Chest X-ray. View position: PA
Patient age: 45
Patient sex: F
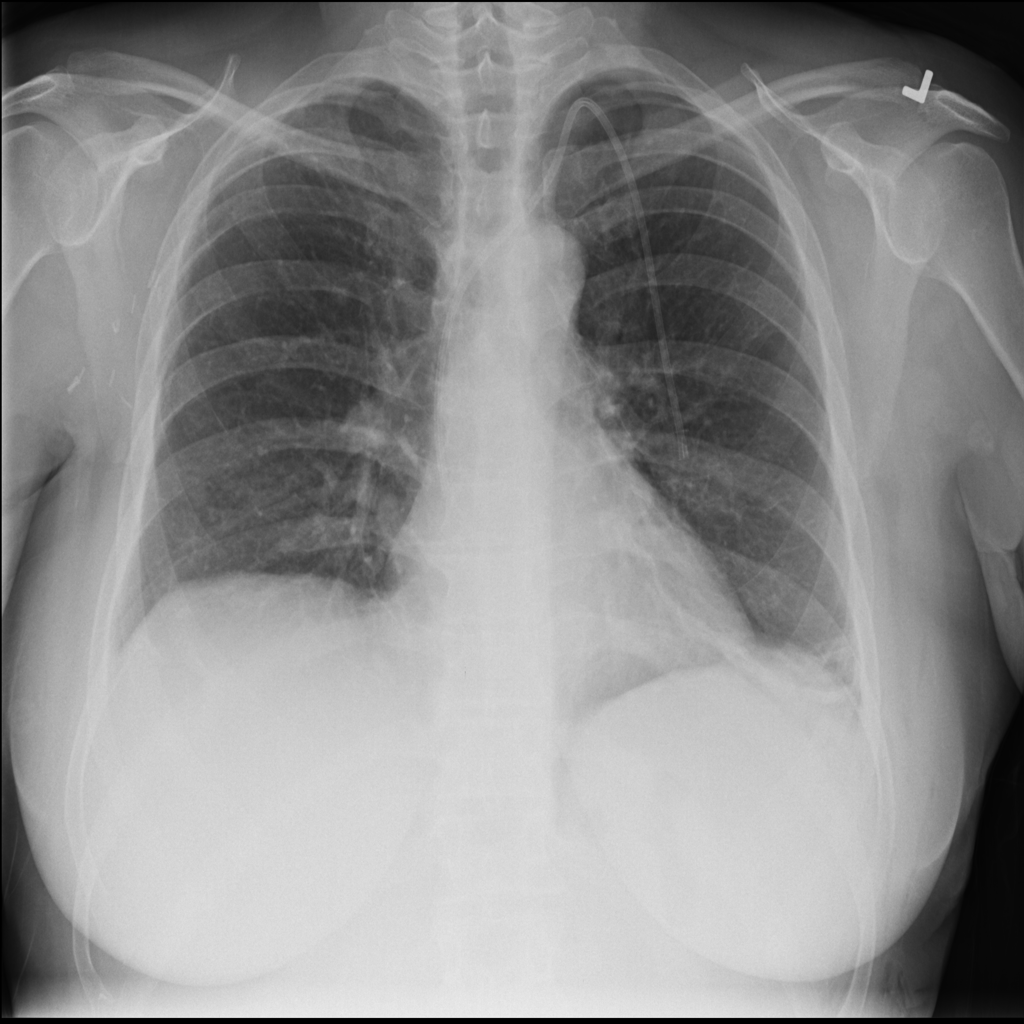
Finding: Pneumothorax